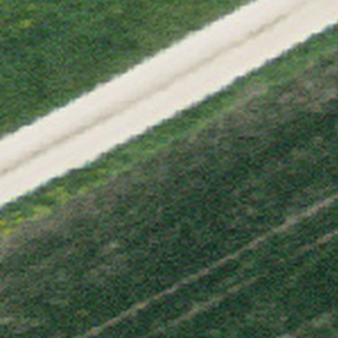
Label: other